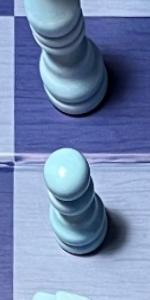
Label: Pawn_White